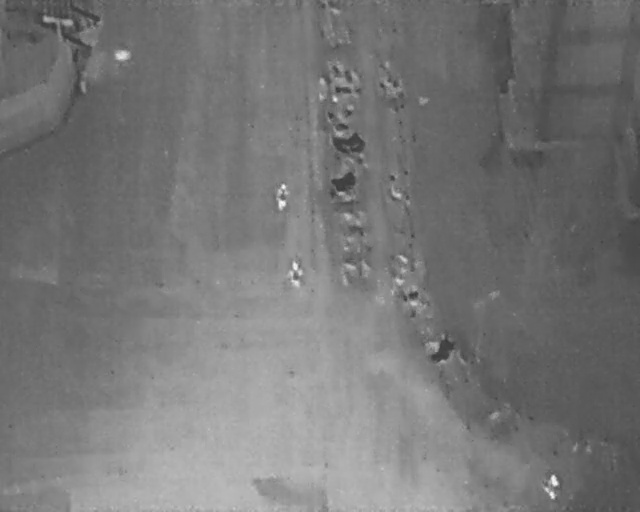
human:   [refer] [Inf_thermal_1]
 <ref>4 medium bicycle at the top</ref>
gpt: <box>[[59, 14, 62, 18, 2], [53, 14, 55, 20, 2], [52, 11, 55, 16, 23], [52, 19, 54, 25, 159]]</box>

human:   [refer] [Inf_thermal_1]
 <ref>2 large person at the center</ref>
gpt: <box>[[41, 36, 46, 39, 5], [43, 51, 48, 55, 1]]</box>

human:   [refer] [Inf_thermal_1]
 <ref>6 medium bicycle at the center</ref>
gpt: <box>[[67, 65, 70, 71, 139], [62, 55, 65, 59, 174], [61, 48, 63, 52, 19], [51, 32, 55, 38, 2], [53, 39, 56, 44, 10], [53, 48, 56, 54, 179]]</box>